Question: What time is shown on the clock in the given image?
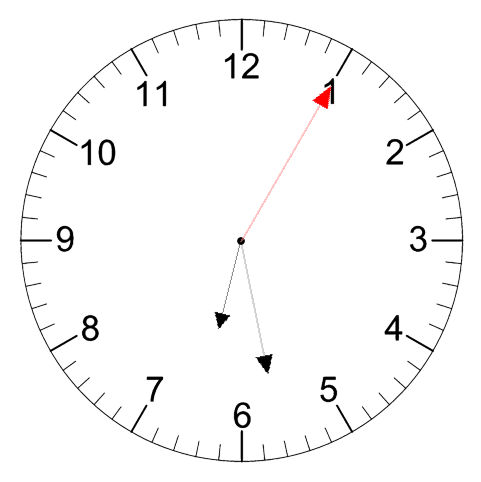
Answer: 06:28:05